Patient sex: M
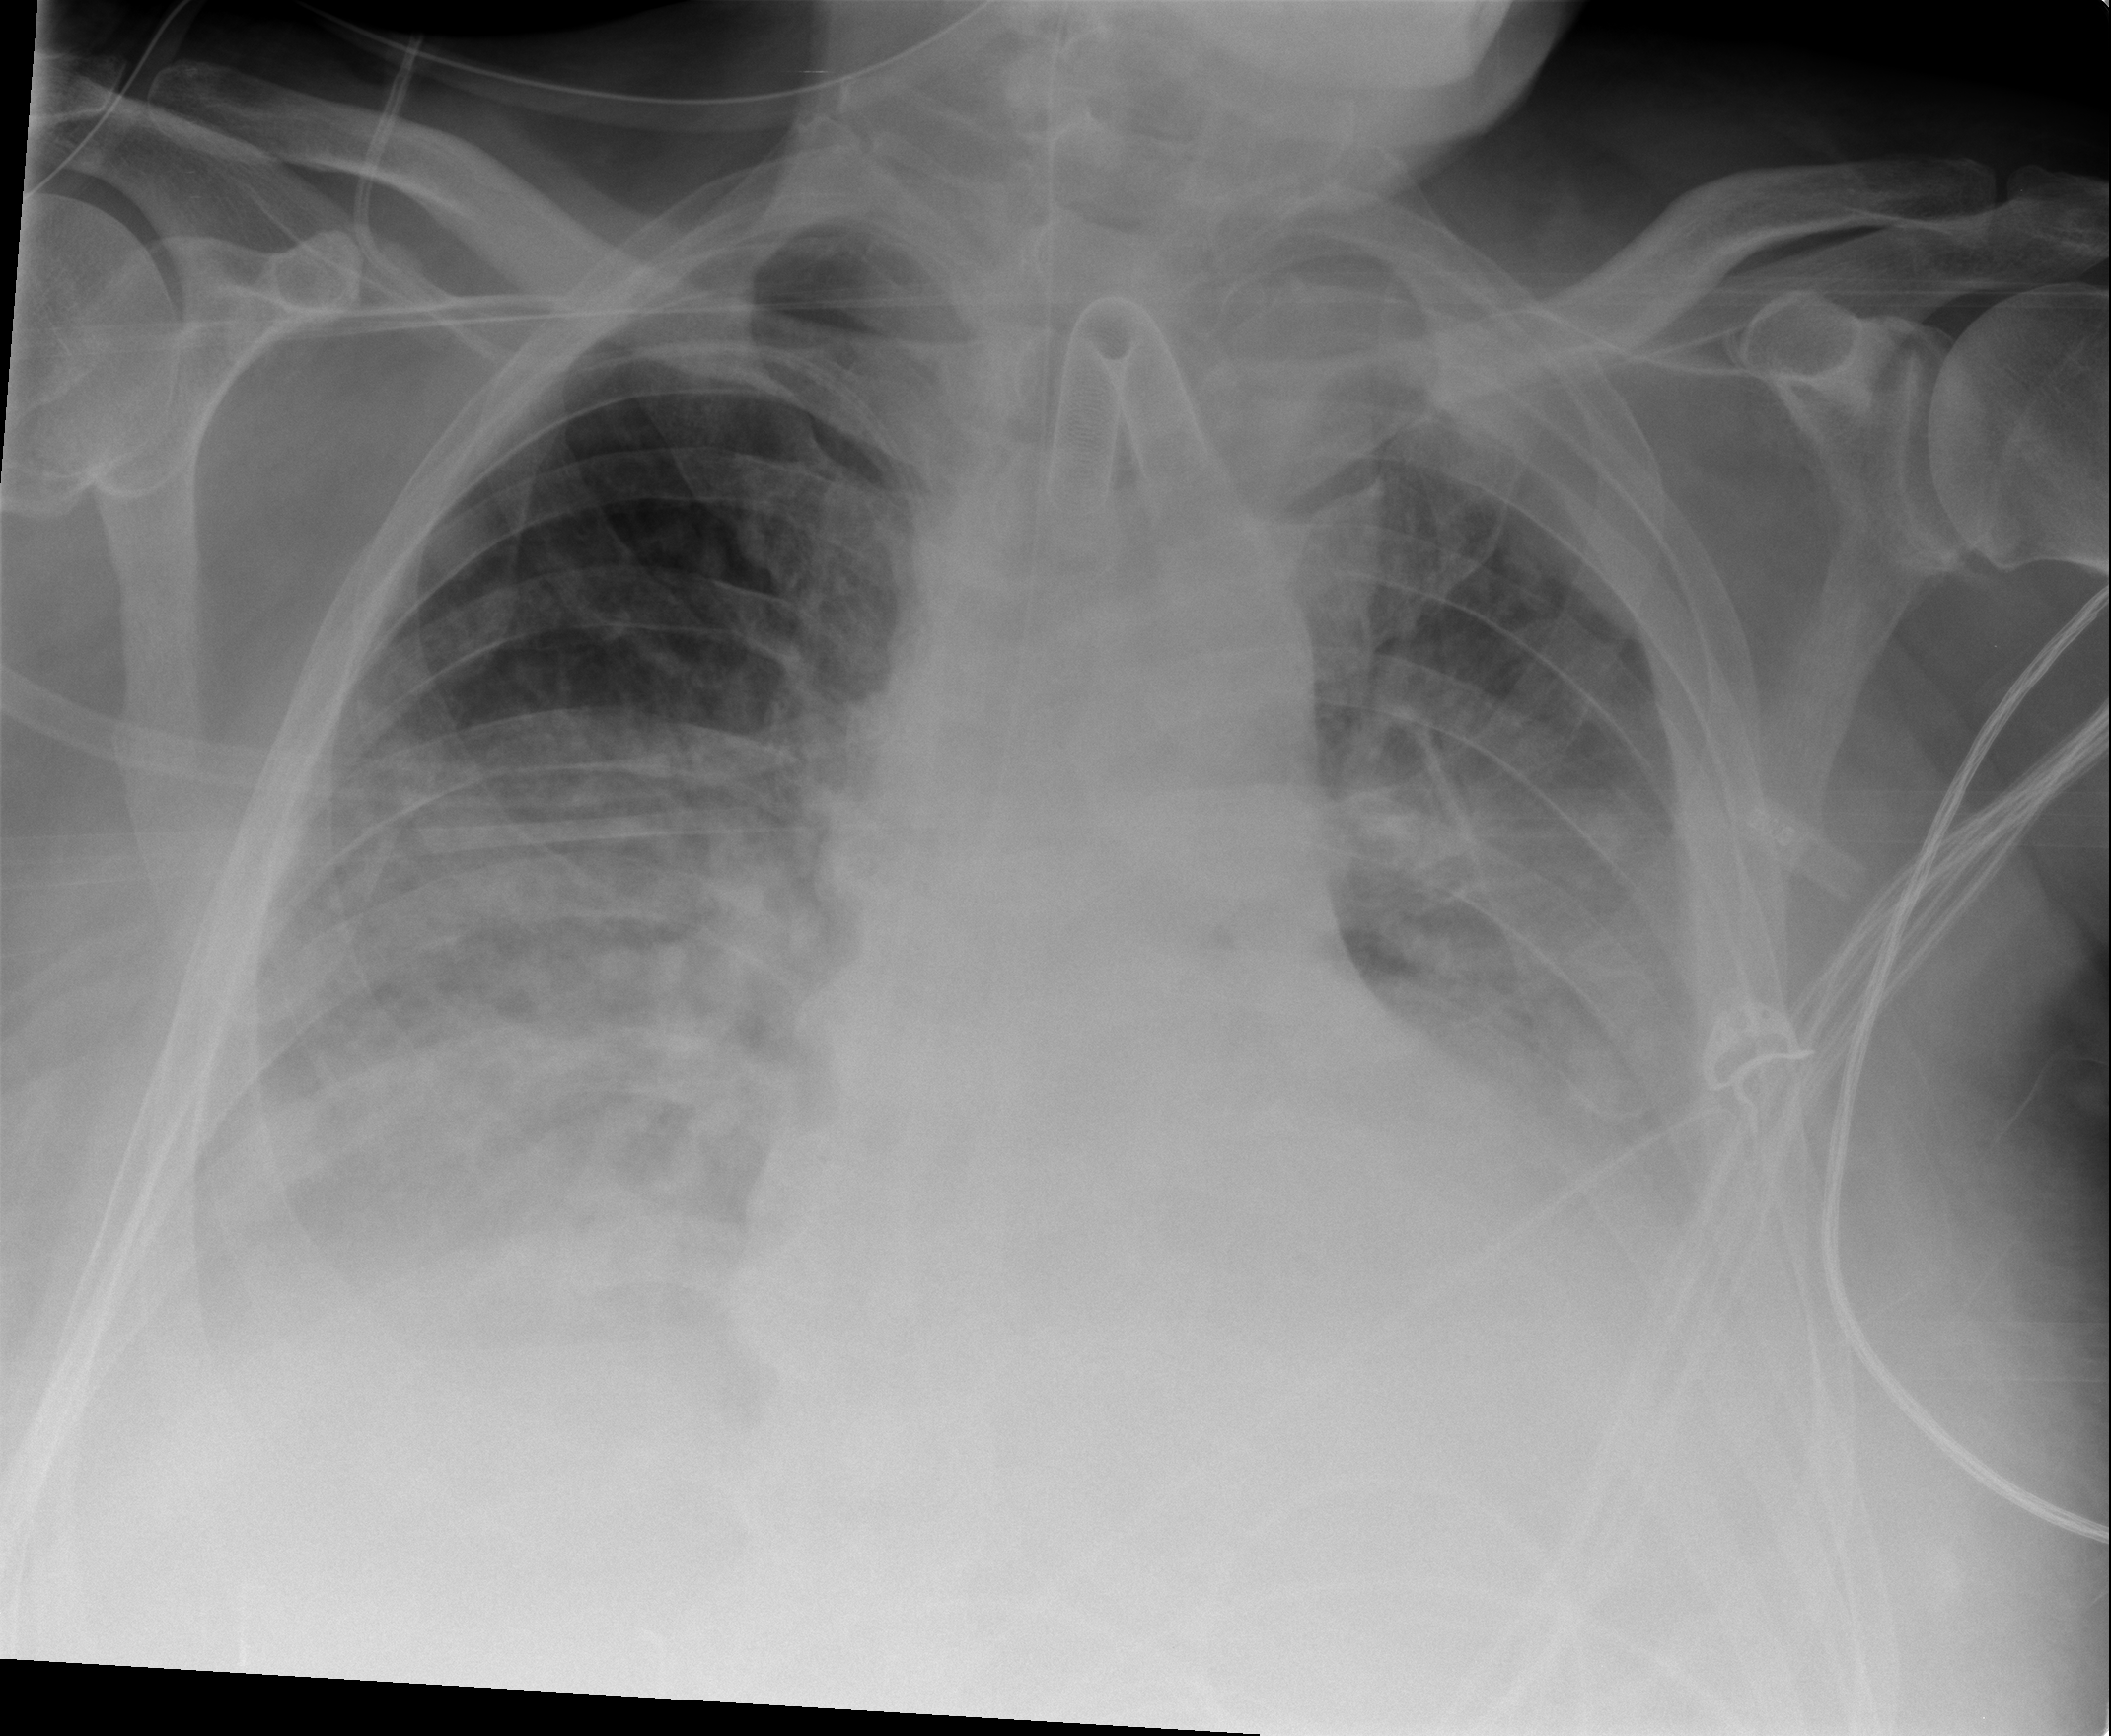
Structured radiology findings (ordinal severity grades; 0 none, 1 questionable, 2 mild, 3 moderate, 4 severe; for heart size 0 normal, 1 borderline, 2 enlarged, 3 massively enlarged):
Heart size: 2
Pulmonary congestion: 3
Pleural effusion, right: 2
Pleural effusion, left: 3
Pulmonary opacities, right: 3
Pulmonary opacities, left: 2
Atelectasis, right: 2
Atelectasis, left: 3